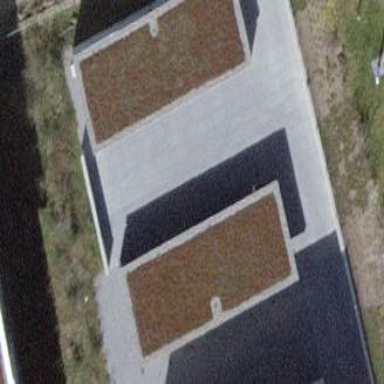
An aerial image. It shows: View of roof of building.